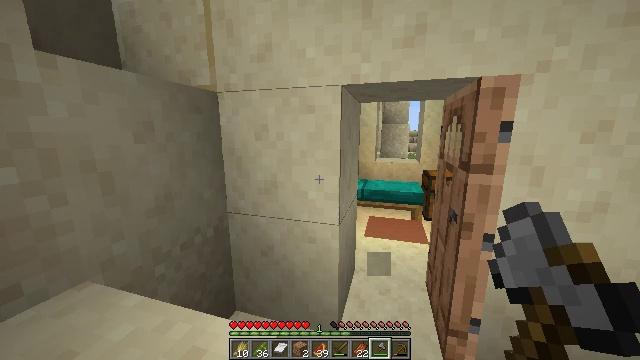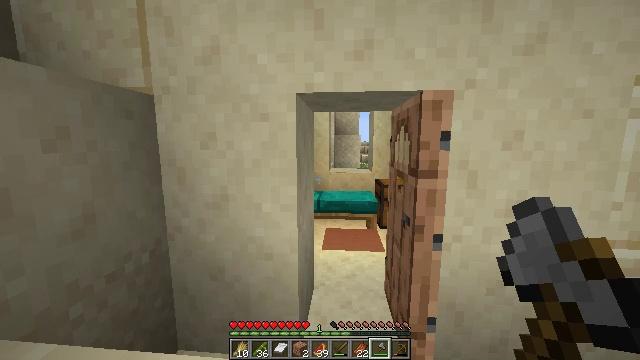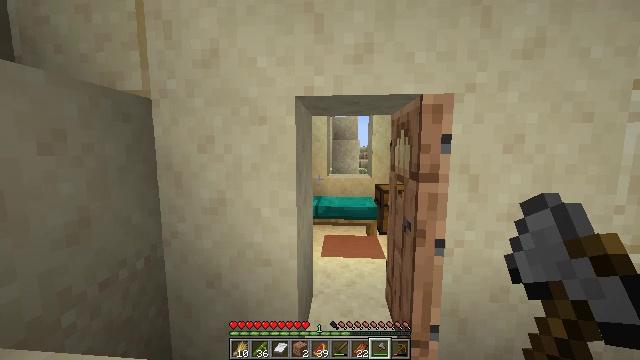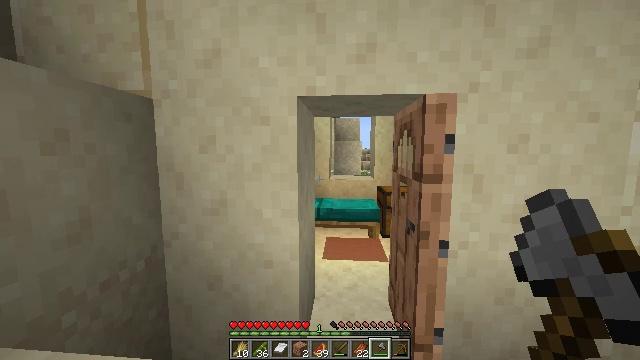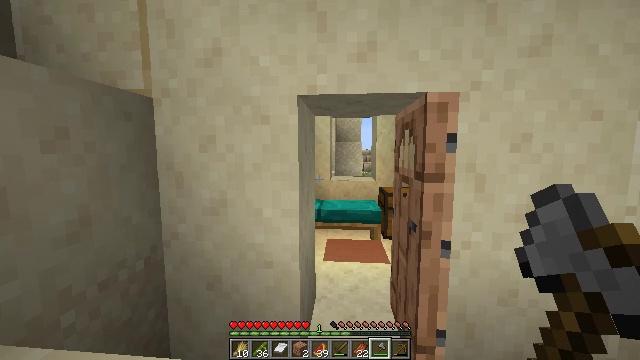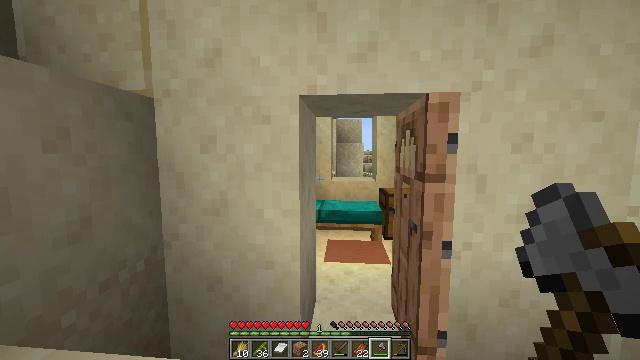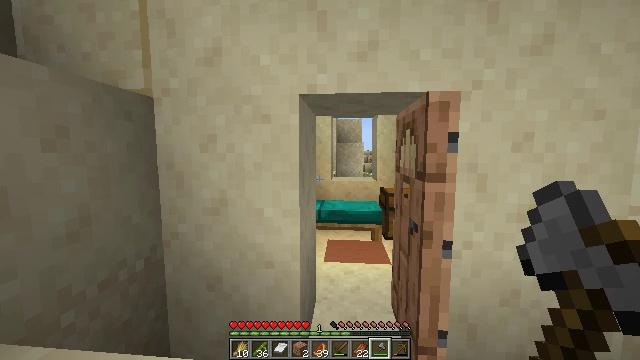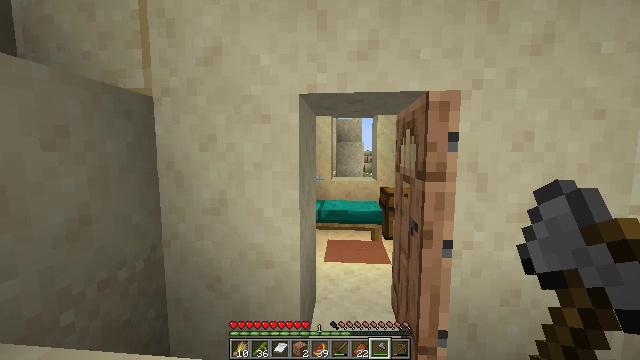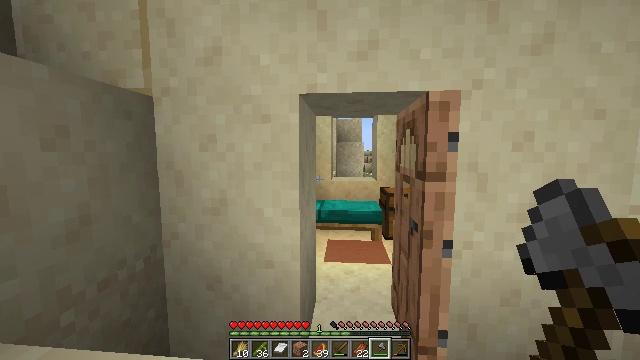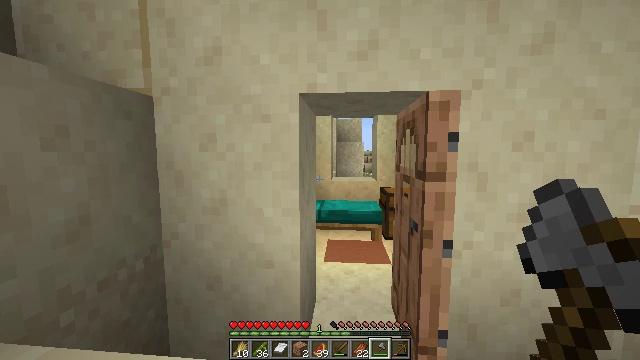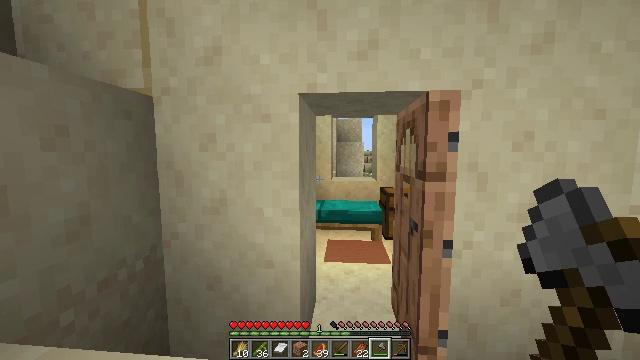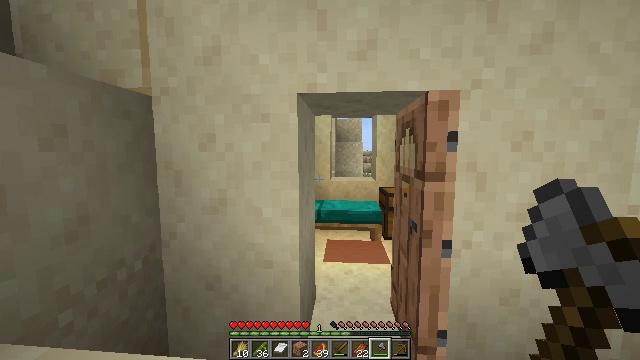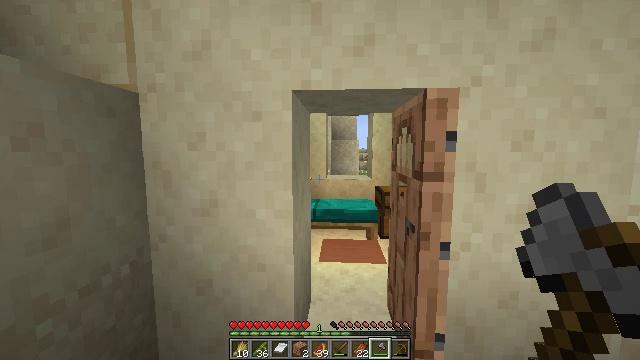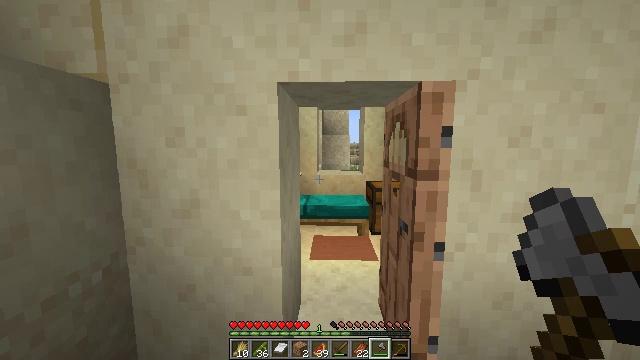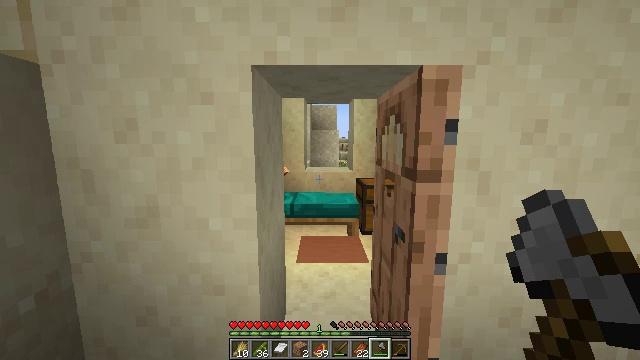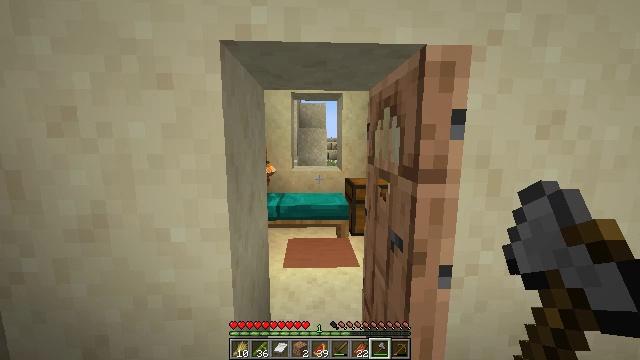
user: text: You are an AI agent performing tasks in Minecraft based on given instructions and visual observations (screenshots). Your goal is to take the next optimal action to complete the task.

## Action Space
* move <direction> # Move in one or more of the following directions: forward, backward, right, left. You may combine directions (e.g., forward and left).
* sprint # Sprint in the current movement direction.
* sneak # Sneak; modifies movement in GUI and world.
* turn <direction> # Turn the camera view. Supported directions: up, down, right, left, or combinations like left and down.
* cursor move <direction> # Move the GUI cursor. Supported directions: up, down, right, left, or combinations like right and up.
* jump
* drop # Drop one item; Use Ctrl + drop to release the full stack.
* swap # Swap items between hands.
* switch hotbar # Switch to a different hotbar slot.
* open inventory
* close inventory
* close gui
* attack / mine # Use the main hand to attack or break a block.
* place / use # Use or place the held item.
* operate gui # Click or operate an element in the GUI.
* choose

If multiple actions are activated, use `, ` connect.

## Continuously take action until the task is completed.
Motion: motion action
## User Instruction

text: Gather the smooth sandstone slab.
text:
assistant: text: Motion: turn right and up
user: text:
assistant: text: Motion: turn up
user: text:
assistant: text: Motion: no_op
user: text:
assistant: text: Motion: no_op
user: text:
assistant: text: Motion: no_op
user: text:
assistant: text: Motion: no_op
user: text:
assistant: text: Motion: no_op
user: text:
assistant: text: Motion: no_op
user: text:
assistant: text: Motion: no_op
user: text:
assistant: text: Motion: no_op
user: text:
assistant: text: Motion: no_op
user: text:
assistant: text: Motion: move forward
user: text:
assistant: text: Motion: move forward, turn right and down
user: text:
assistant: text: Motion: move forward, turn right and down
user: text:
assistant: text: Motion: move forward, turn right
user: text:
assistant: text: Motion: move forward, turn right
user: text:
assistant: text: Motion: move forward, turn right
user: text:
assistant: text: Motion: move forward
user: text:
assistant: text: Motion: move forward
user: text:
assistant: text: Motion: move forward
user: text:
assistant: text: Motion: move forward, turn right
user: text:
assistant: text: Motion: move forward and move left, turn right
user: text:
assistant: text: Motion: move left, turn right
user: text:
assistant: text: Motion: move left
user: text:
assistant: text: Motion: move left
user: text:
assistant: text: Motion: no_op
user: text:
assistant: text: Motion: no_op
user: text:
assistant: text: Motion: no_op
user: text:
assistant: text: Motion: no_op
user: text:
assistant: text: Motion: no_op